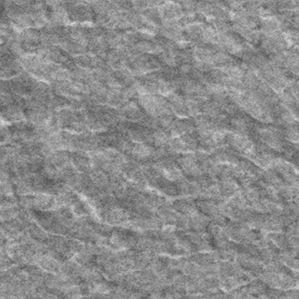
Label: frost